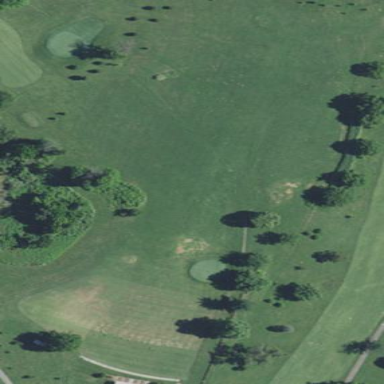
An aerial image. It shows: Grassy area designated for driving range golf.